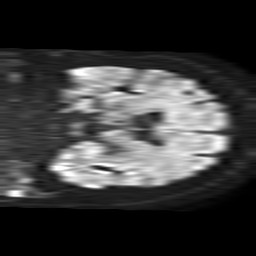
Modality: TRACE
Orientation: coronal
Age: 62
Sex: female
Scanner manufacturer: philips
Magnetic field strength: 1.5 T
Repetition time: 4.6 s
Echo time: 0.08528 s